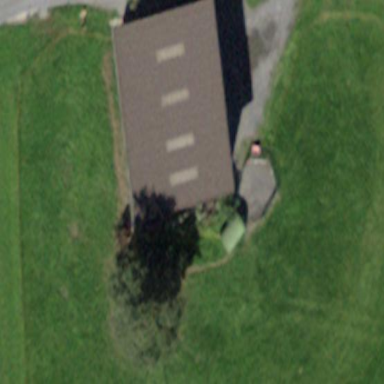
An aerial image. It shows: Farm auxiliary building.